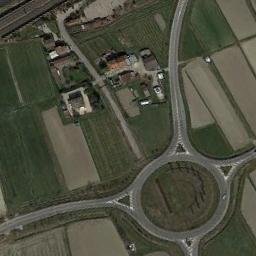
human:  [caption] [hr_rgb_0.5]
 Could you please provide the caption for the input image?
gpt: There are buildings and a large area of ​​farmland around the crossroads .

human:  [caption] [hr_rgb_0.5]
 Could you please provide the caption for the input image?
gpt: The roundabout is next to the farmland and houses .

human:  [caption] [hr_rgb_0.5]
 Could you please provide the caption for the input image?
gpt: The roundabout is surrounded by grass .

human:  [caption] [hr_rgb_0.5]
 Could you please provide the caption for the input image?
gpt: The roundabout with four exits and entrances is in the farmland and some houses are next to the roundabout .

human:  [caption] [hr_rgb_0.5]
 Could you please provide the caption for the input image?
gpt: There are some farmlands around the roundabout .